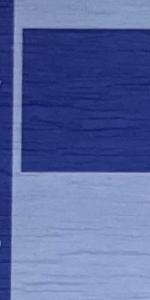
Label: Empty